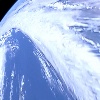
Label: cloud